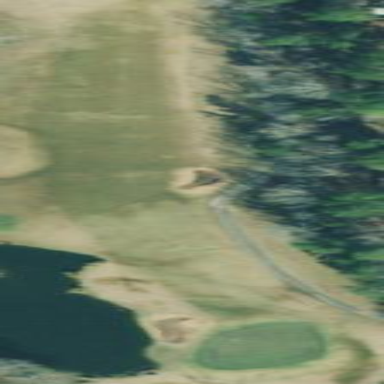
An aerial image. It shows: Grassy area designated as golf fairway.